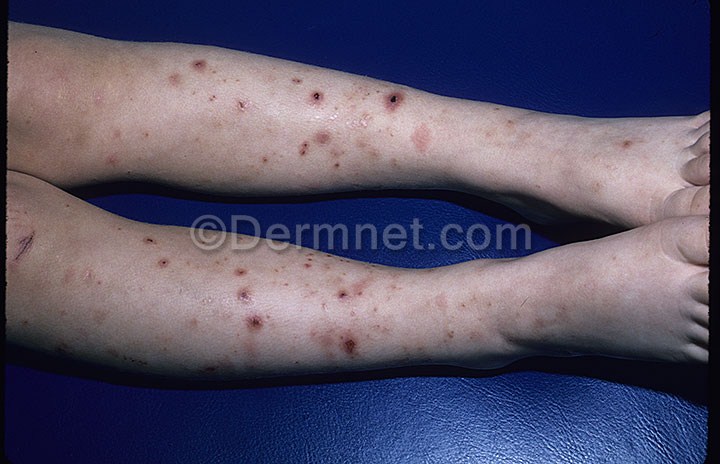
Disease: Scabies Lyme Disease and other Infestations and Bites